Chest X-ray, PA view. Patient: 60 years old, sex F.
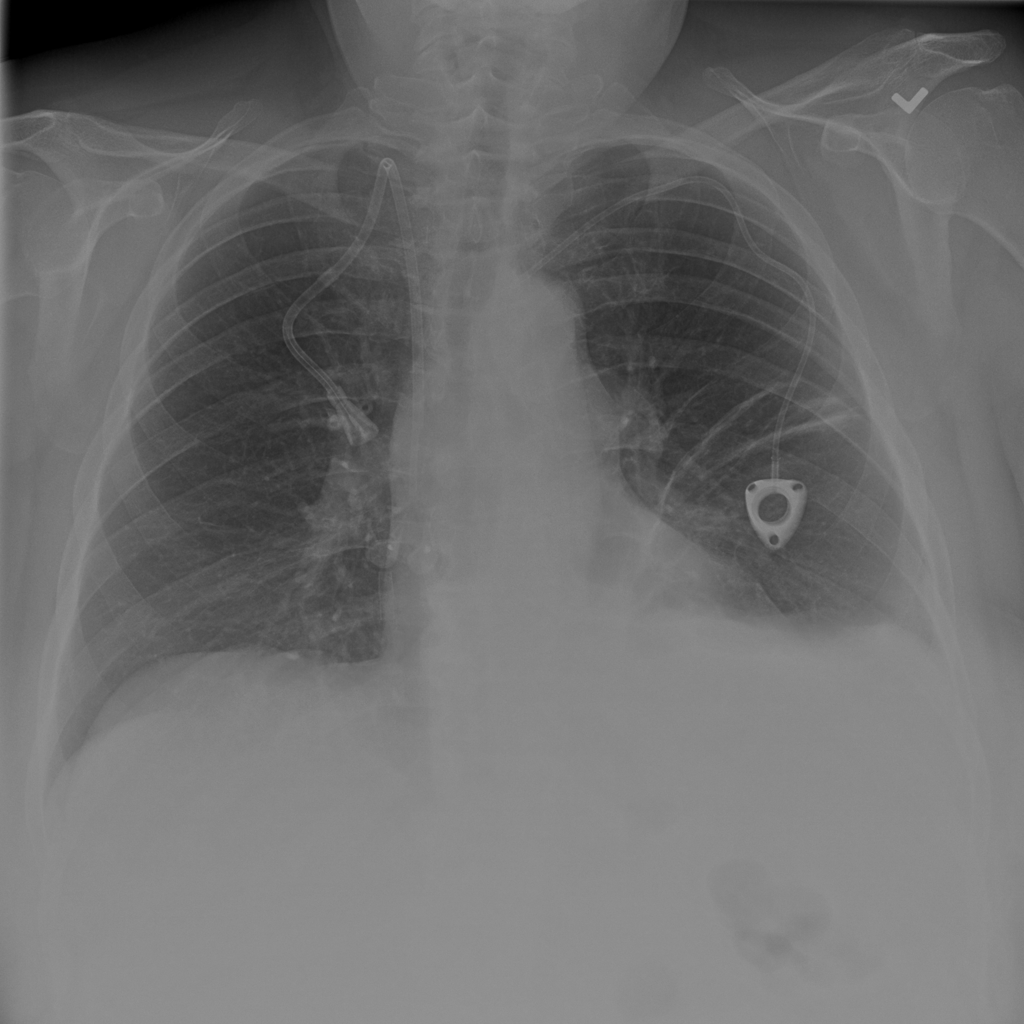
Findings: Atelectasis